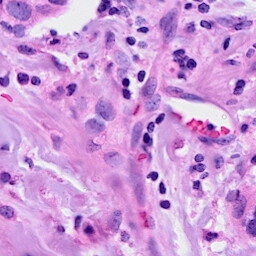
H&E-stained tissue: Breast